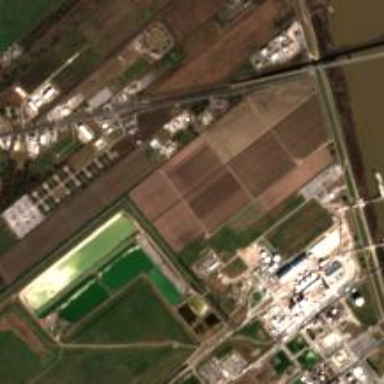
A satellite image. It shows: Industrial works area used for chemical activities.